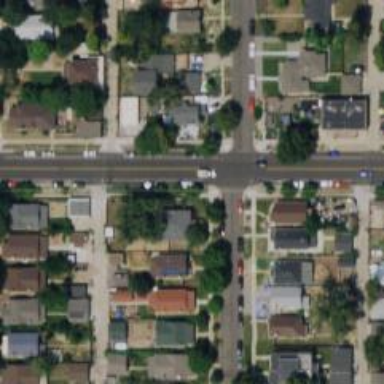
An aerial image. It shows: Residential road with separate sidewalk.